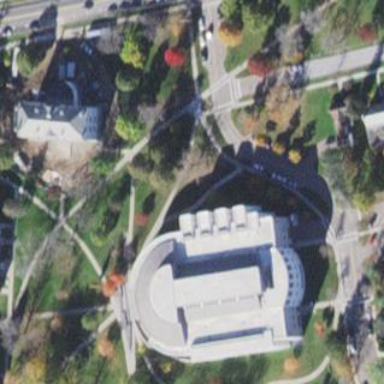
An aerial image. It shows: University building with library inside.